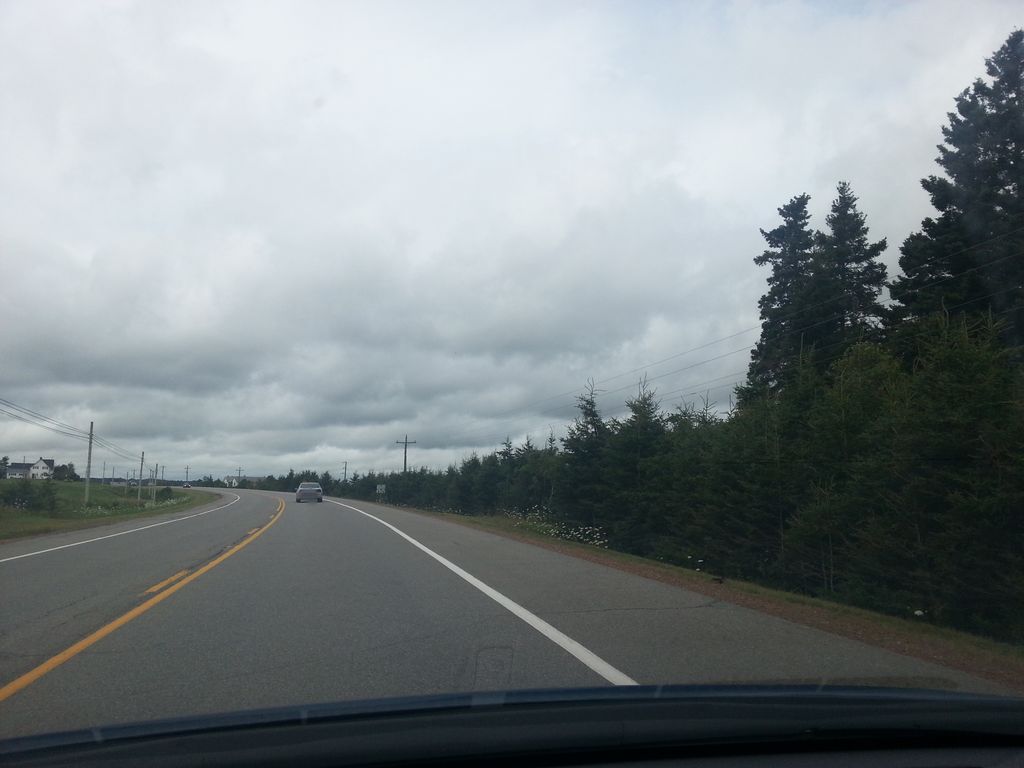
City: charlottetown